Field crop: tomato
Growth stage: 1
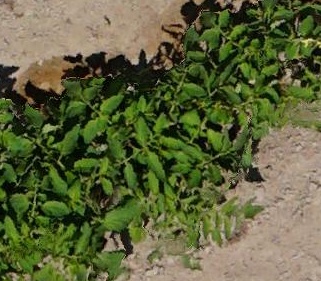
Species: tomato